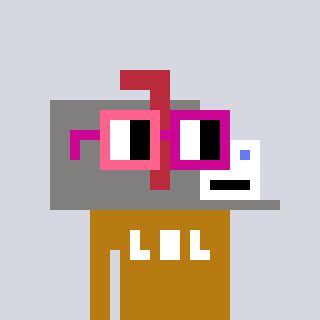
a pixel art character with square pink and red glasses, a mailbox-shaped head and a gold-colored body on a cool background